Question: I'm having the aforementioned problem with my app. It happens whether I use the simulator or an iOS device. Basically, I will close the app, double-click the home button to bring up the recent apps, and remove my app from there. Right after I do that in the simulator, Xcode comes into focus with this:

When I click on the app icon to launch the app again, the simulator/device freezes and does not respond to home button clicks.
I'm not sure why this happens at all. Is there something I must do when the user kills the app from the recent apps? Please enlighten me.
Thank you in advance!!!
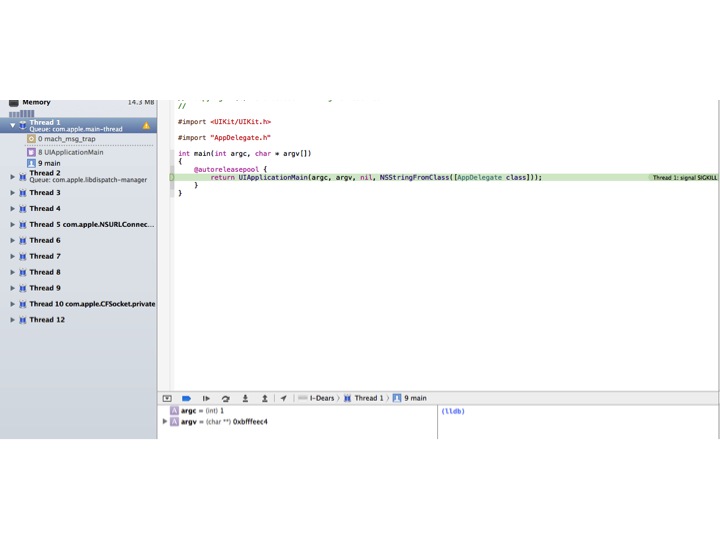
Answer: You are forcibly killing the app in the device/simulator while it is still running in Xcode. Xcode doesn't like that. So don't do that. But it doesn't indicate about your app when it is out in the field; the problem arises only because the app was launched , and that is not how the user is going to run it.